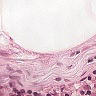
Metastatic tissue present: no